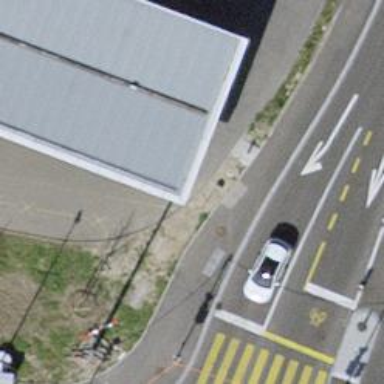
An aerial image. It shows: Asphalt sidewalk.